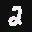
Label: 2